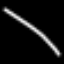
Label: line